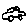
Label: car